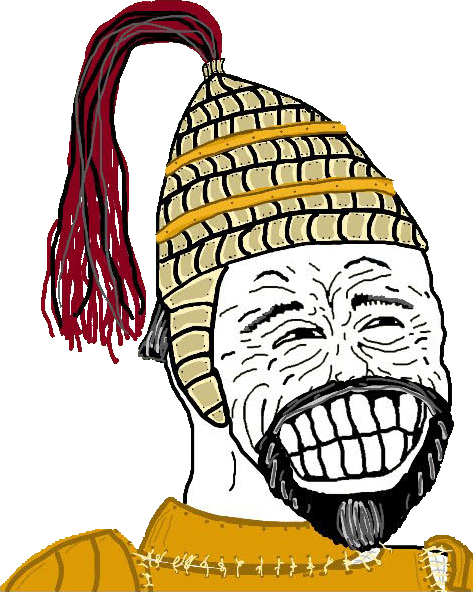
Label: 5_Oomer